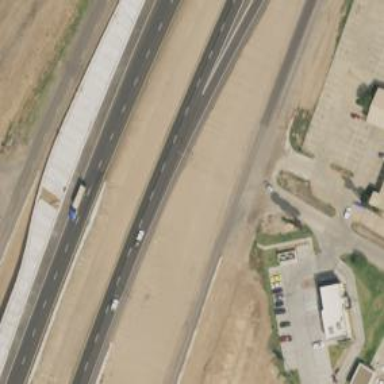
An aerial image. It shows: Motorway junction.